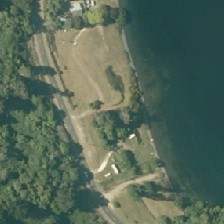
Land cover: low_producing_grassland